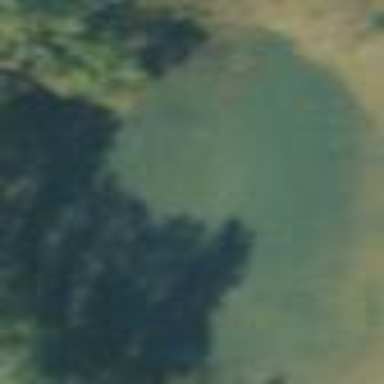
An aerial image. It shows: Pond surrounded by natural water.